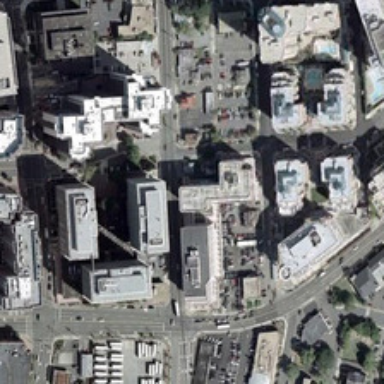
Many tall buildings are in a commercial area .